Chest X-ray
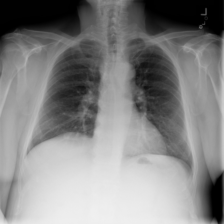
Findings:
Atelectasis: negative
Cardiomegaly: negative
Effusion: negative
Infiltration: negative
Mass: negative
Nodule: negative
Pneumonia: negative
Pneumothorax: negative
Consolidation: negative
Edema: negative
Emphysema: negative
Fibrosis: negative
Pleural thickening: negative
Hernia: negative